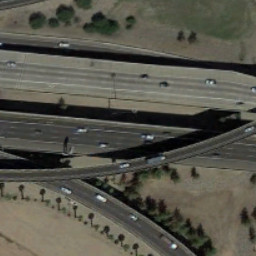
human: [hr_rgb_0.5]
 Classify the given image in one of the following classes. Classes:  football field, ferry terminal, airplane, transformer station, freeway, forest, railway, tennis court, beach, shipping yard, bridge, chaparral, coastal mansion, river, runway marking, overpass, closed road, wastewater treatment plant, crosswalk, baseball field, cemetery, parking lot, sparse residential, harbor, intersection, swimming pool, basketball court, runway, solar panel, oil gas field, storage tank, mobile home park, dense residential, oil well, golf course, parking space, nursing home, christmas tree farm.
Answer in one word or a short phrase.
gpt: overpass